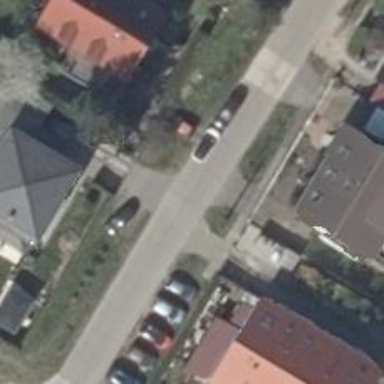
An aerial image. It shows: Residential road with concrete surface.